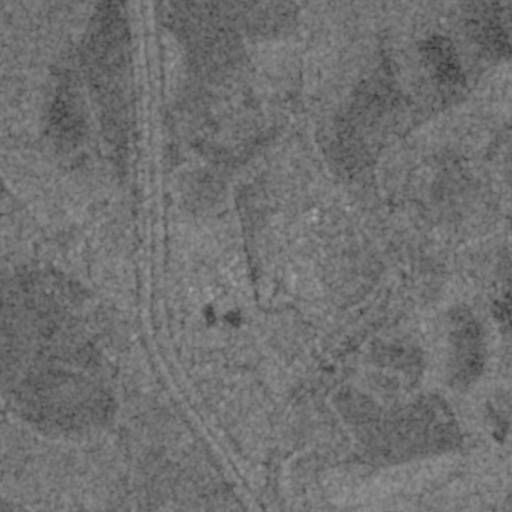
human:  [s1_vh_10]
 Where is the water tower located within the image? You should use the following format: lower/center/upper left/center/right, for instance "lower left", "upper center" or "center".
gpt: The water tower is located in the center of the image.
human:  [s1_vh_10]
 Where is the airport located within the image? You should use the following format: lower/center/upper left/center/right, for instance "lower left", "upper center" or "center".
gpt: There is no airport in the image.

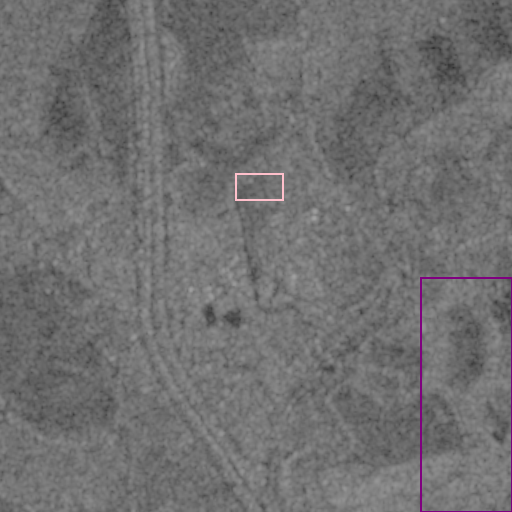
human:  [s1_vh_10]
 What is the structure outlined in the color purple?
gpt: The structure outlined in purple is a crop field.
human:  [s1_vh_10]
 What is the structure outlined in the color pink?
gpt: The structure outlined in pink is a park.
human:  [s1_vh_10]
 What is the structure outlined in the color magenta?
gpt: There is no magenta outline.